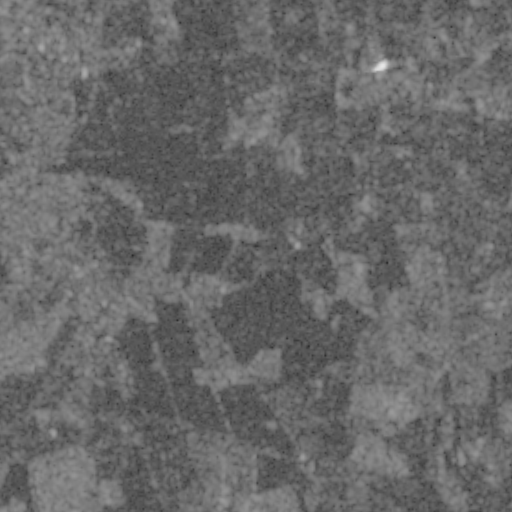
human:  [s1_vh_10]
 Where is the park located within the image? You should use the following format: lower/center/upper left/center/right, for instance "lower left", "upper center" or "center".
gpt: The park is located in the center left of the image.
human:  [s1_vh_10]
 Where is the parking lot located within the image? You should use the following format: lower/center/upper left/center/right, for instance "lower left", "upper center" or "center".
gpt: The parking lot is located in the upper left of the image.
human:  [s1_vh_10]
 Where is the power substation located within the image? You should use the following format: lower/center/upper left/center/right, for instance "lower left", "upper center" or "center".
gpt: The power substation is located in the lower left of the image.
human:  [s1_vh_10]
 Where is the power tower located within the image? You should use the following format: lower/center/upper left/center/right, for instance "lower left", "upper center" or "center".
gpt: The power tower is located in the lower of the image.
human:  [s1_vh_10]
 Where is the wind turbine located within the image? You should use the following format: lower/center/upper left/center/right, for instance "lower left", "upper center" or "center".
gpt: The wind turbine is located in the upper center of the image.
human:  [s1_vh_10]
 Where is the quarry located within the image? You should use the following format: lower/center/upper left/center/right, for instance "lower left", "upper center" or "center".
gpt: There is no quarry in the image.

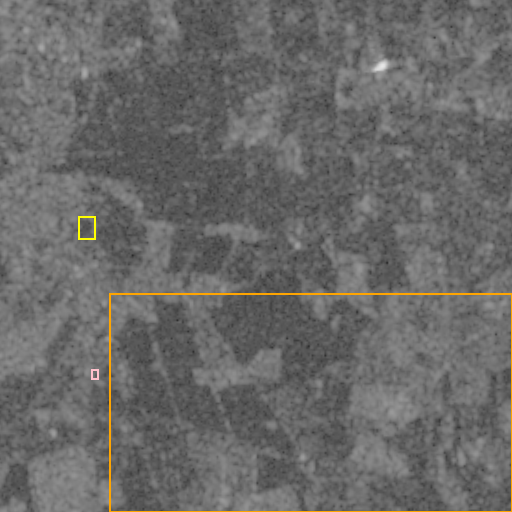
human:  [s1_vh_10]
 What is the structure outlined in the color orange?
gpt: The structure outlined in orange is a crop field.
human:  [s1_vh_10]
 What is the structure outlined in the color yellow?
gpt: The structure outlined in yellow is a park.
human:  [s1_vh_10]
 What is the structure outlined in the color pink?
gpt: The structure outlined in pink is a power substation.
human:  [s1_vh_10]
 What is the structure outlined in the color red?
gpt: There is no red outline.